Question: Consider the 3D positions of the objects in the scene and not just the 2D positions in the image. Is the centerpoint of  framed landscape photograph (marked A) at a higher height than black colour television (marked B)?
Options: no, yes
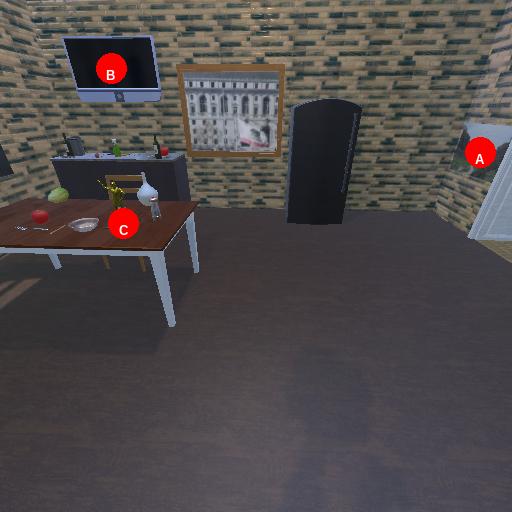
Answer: no